Field crop: maize
Growth stage: 2
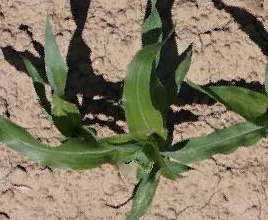
Species: maize